Question: I have the following simple tSQL to create a table
'''
CREATE TABLE NewsArticles
(id INT NOT NULL IDENTITY(1, 1) PRIMARY KEY,
lastCrawl DATETIME NULL,
snippet NVARCHAR(2083) NULL,
source NVARCHAR(2083) NULL,
title NVARCHAR(2083) NULL,
url NVARCHAR(2083) NULL)
'''
In both Visual Studio 2012 and SQL Server 2012 Management Studio "source" is rendered in grey while the other column names are rendered green in SSMS or black in VS. Why? The word "source" does not appear to be a reserved word in <URL>

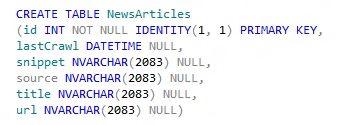
Answer: It is a keyword used in <URL>. i.e. 'WHEN NOT MATCHED BY SOURCE'.
The word 'MATCHED' also exhibits the same behaviour in that it gets highlighted grey in the editor.
Neither of these are <URL>.